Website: slack
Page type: payment
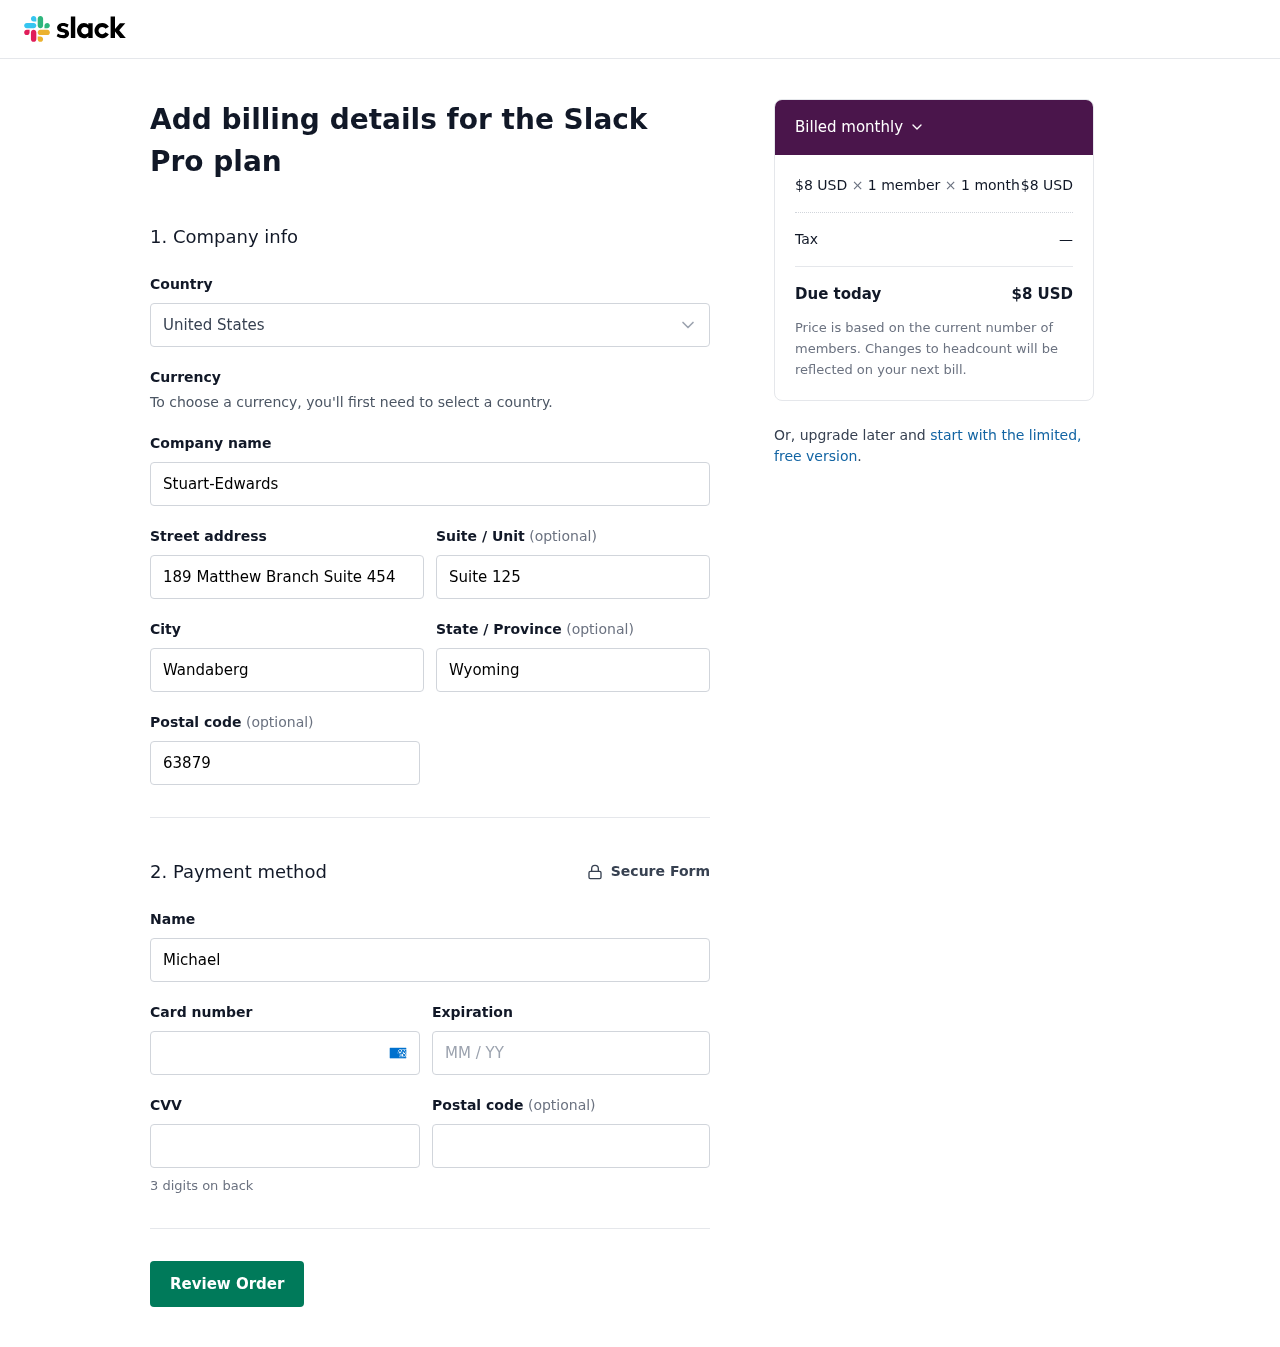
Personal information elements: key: PII_COUNTRY
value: United States
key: PII_COMPANY
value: Stuart-Edwards
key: PII_STREET
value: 189 Matthew Branch Suite 454
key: PII_STREET2
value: Suite 125
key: PII_CITY
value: Wandaberg
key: PII_STATE
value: Wyoming
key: PII_POSTCODE
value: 63879
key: PII_FULLNAME
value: Michael Wilson
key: PII_CARD_NUMBER
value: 3495 9318 0274 189
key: PII_CARD_EXPIRY
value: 06/29
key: PII_CARD_CVV
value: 2853
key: PII_POSTCODE2
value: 74481
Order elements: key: ORDER_PRICE_PER_MEMBER
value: $8 USD
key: ORDER_NUM_MEMBERS
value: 1 member
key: ORDER_NUM_MONTHS
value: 1 month
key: ORDER_SUBTOTAL
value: $8 USD
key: ORDER_TAX
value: —
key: ORDER_TOTAL
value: $8 USD